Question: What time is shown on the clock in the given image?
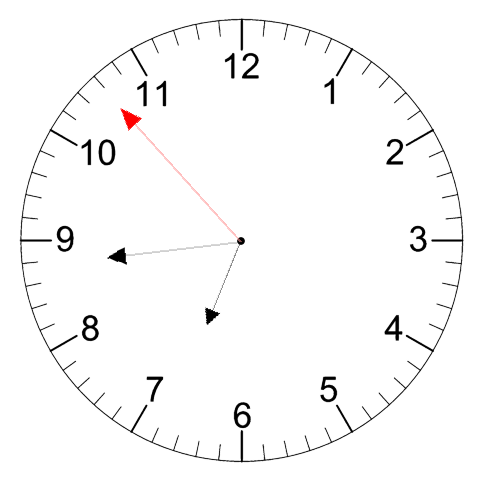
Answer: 06:43:53